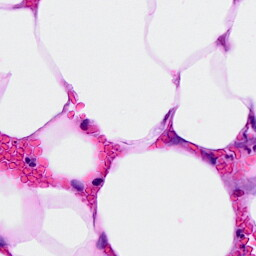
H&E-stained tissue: Breast